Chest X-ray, PA view. Patient: 58 years old, sex M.
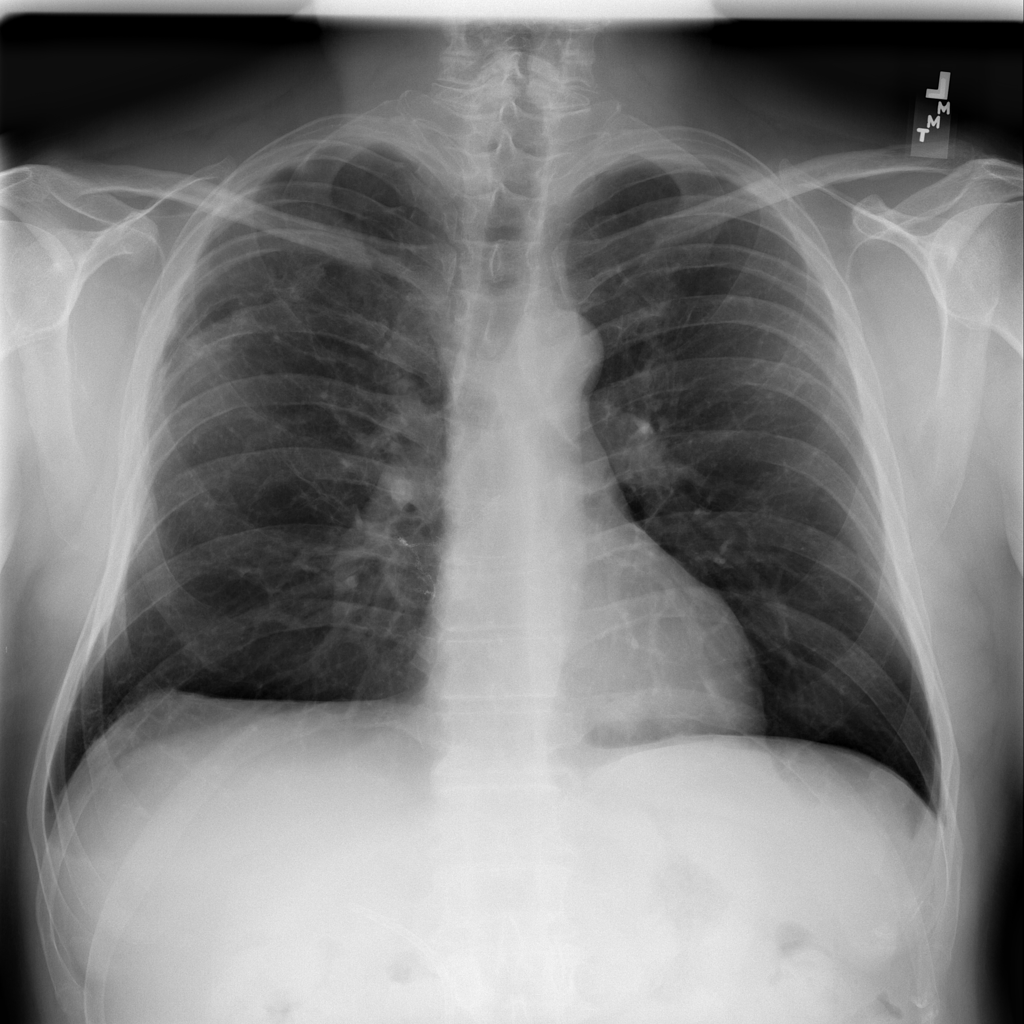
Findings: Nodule